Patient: sex M, age 26
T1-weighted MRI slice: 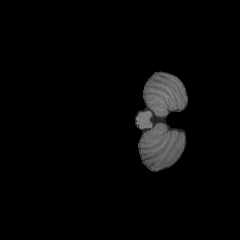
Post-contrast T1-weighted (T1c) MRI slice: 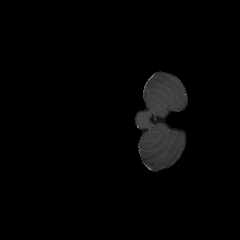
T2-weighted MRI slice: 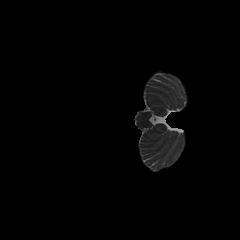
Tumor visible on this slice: no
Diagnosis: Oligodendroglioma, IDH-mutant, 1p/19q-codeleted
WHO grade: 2